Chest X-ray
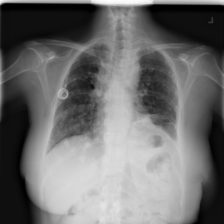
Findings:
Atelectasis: negative
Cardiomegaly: negative
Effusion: negative
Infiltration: negative
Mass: positive
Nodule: negative
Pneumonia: negative
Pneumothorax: negative
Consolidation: negative
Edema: negative
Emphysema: negative
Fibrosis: negative
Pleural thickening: negative
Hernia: negative